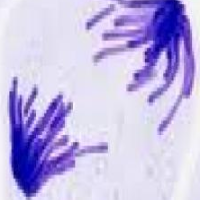
Label: anaphase